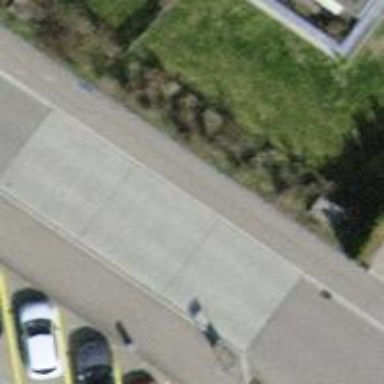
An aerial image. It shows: Bus stop with stop position for public transport.